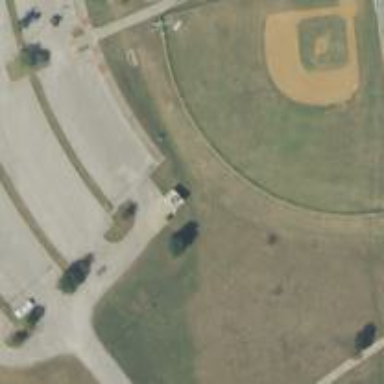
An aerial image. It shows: Baseball pitch for leisure and sports activities.